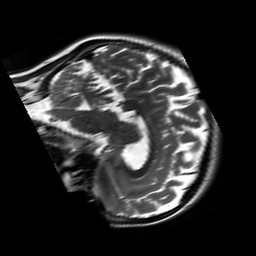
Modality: T2w
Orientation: sagittal
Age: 25
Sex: female
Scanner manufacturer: siemens
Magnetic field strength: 3 T
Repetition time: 8.53 s
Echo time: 0.091 s